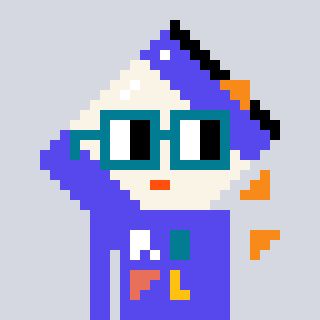
a pixel art character with square dark green glasses, a chips-shaped head and a computerblue-colored body on a cool background